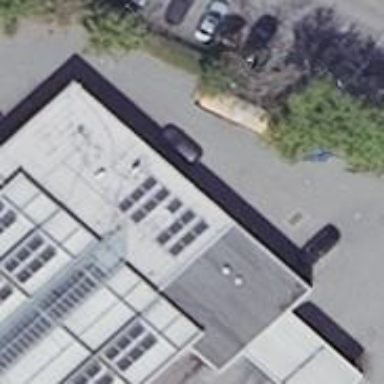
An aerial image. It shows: Transportation building with CNG fueling amenities.